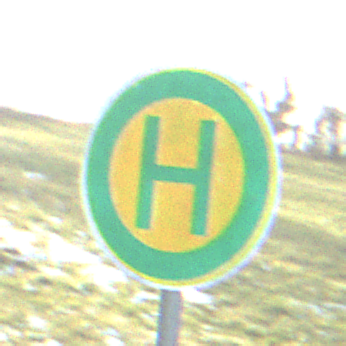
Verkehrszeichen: Haltestelle
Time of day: MorningAfternoon
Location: Outdoor (Nature)
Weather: Clear
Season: Winter
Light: Natural